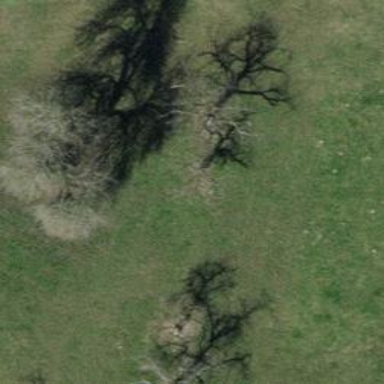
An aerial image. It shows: Single tag "natural: tree."